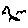
Label: bird